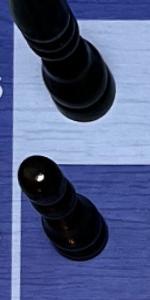
Label: Pawn_Black